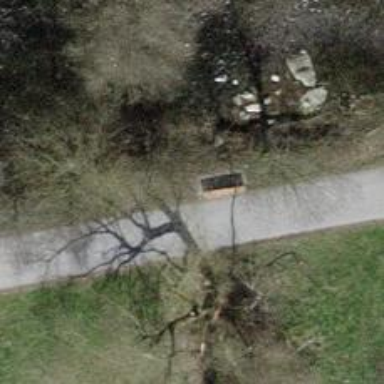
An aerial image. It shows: Brown bench in the vicinity.